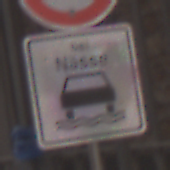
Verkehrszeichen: BeiNaesse
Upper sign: Geschwindigkeit120
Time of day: Midday
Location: Outdoor (Urban)
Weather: PartlyCloudy
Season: NotSpecified
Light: Natural